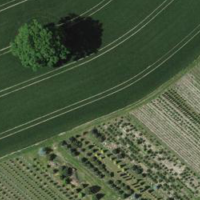
EUNIS habitat code: 52
Species observed at this site:
Lissotriton vulgaris
Gonepteryx rhamni
Sturnus vulgaris
Erithacus rubecula
Hirundo rustica
Milvus milvus
Sylvia borin
Aglais io
Aglais urticae
Buteo buteo
Ixodes ricinus
Pelophylax lessonae